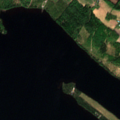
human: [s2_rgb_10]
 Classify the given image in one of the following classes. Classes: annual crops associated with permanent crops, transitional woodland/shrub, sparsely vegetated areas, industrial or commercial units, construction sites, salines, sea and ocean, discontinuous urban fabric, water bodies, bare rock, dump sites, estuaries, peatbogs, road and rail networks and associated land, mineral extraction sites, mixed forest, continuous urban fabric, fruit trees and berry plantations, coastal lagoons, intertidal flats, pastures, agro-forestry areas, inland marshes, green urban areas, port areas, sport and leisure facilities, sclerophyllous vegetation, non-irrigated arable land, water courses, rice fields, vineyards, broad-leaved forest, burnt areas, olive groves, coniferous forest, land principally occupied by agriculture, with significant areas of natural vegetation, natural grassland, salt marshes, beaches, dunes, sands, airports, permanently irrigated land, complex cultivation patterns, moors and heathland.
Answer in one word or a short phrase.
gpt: non-irrigated arable land, land principally occupied by agriculture, with significant areas of natural vegetation, broad-leaved forest, mixed forest, water bodies